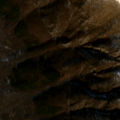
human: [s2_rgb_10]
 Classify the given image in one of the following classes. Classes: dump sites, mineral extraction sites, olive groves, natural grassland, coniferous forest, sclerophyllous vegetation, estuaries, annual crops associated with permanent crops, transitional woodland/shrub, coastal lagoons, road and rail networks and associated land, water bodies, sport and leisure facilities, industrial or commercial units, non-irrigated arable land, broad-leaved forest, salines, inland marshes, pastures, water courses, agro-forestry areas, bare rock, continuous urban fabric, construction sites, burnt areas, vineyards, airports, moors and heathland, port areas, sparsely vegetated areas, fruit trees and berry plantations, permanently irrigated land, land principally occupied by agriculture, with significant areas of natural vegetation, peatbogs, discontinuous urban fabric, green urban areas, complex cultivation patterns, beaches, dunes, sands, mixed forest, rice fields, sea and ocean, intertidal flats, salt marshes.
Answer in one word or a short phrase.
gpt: complex cultivation patterns, broad-leaved forest, mixed forest, transitional woodland/shrub